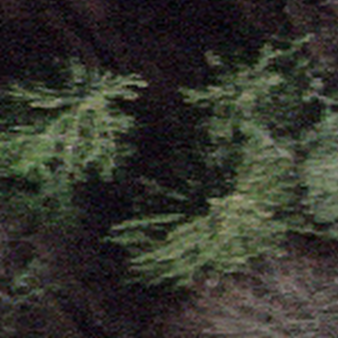
Label: other